Question: What is the value of this measurement?
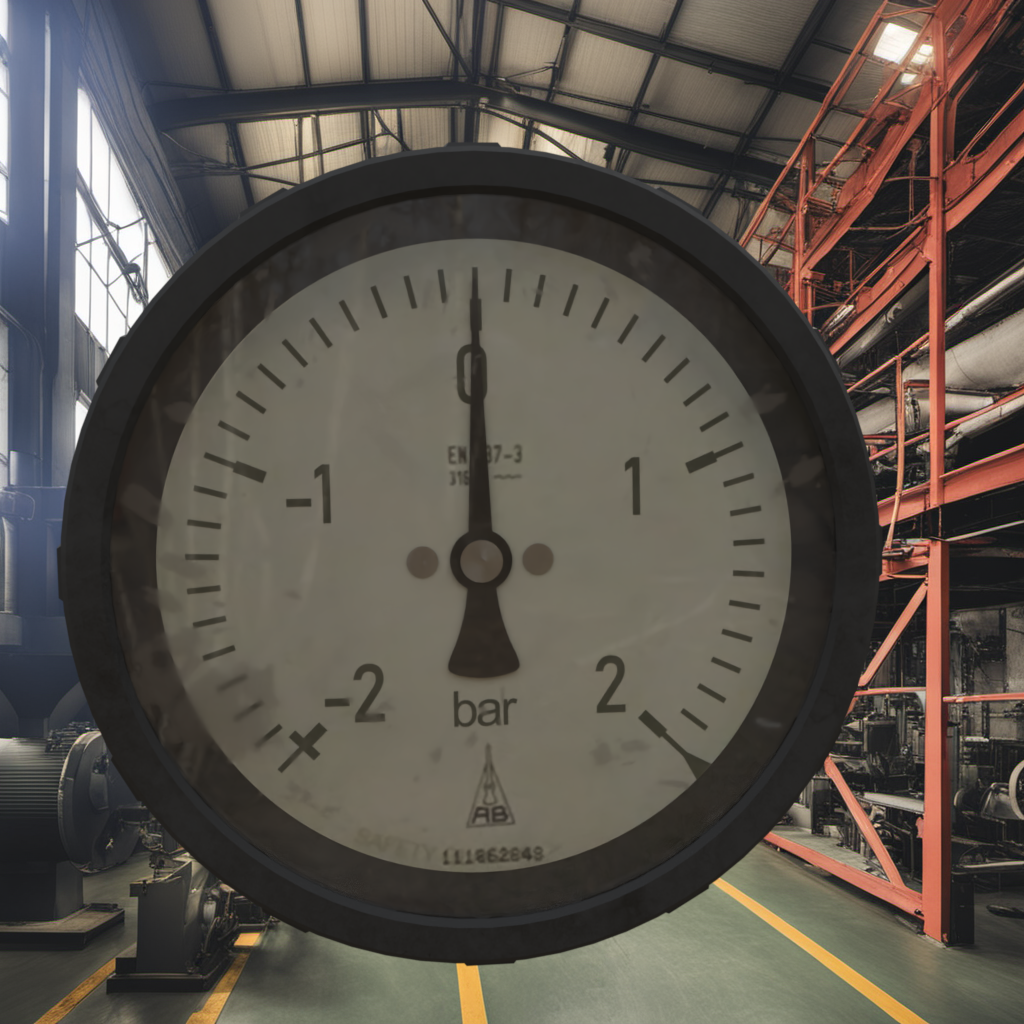
Answer: The result is 0
Question: What is the value range of this measurement?
Answer: The range is from -2 to 2
Question: What is the minimum and maximum value range of the measurement in the image?
Answer: The minimum value is -2 and the maximum value is 2